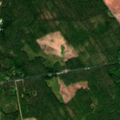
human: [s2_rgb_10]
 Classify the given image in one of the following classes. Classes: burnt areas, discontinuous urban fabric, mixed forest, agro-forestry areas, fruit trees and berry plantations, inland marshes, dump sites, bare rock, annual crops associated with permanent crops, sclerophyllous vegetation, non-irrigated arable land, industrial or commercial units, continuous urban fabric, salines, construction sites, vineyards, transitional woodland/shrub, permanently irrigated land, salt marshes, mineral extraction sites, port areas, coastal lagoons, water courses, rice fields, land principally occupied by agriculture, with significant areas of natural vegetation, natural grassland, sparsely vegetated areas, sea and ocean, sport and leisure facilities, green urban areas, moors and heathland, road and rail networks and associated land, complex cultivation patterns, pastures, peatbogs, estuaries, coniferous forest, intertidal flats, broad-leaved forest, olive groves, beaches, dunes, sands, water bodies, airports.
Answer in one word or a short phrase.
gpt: non-irrigated arable land, pastures, coniferous forest, mixed forest, transitional woodland/shrub